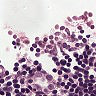
Metastatic tissue present: no